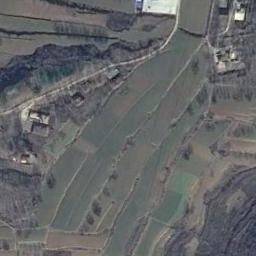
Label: terrace